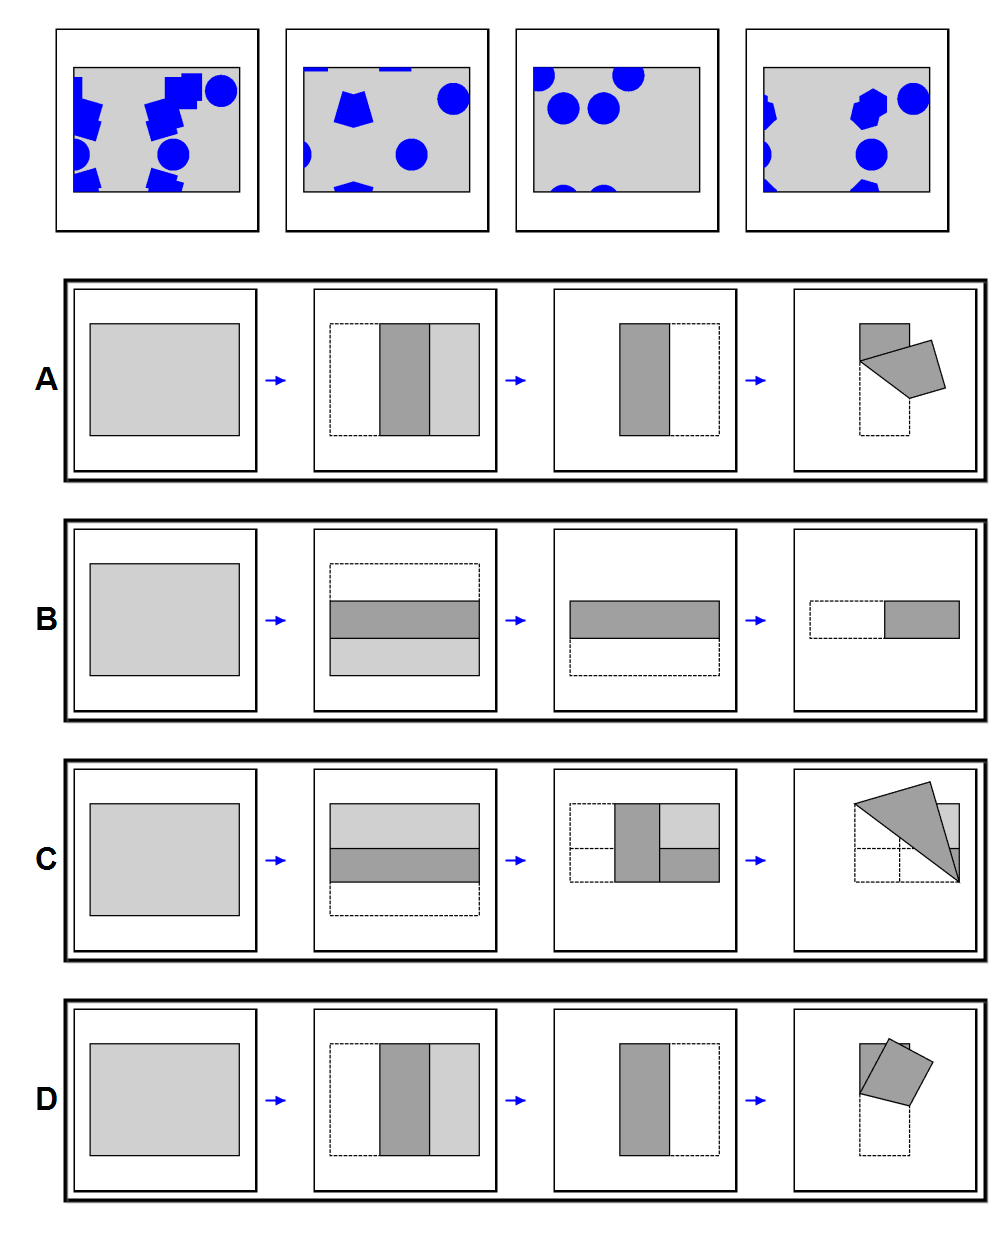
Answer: C